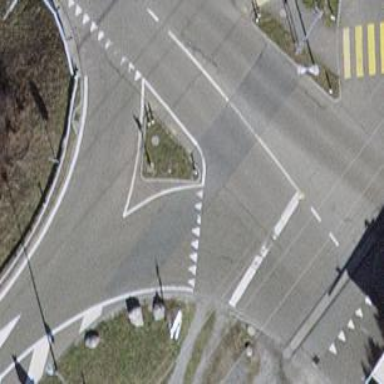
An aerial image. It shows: Road with "give way" sign.